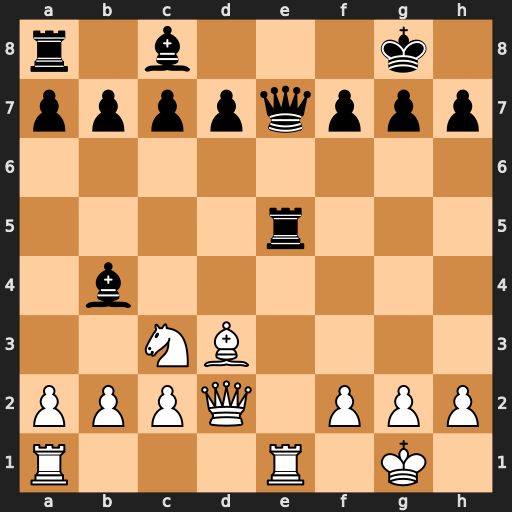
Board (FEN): r1b3k1/ppppqppp/8/4r3/1b6/2NB4/PPPQ1PPP/R3R1K1
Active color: w
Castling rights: -
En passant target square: -
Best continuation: Rxe5 Qxe5 Re1